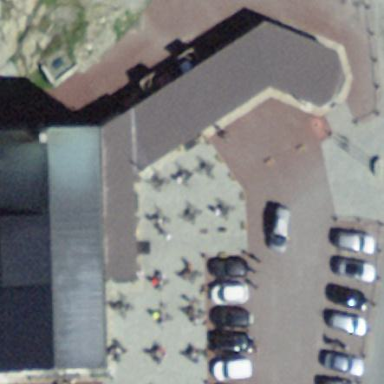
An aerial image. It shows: Hotel building.